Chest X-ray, PA view. Patient: 65 years old, sex F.
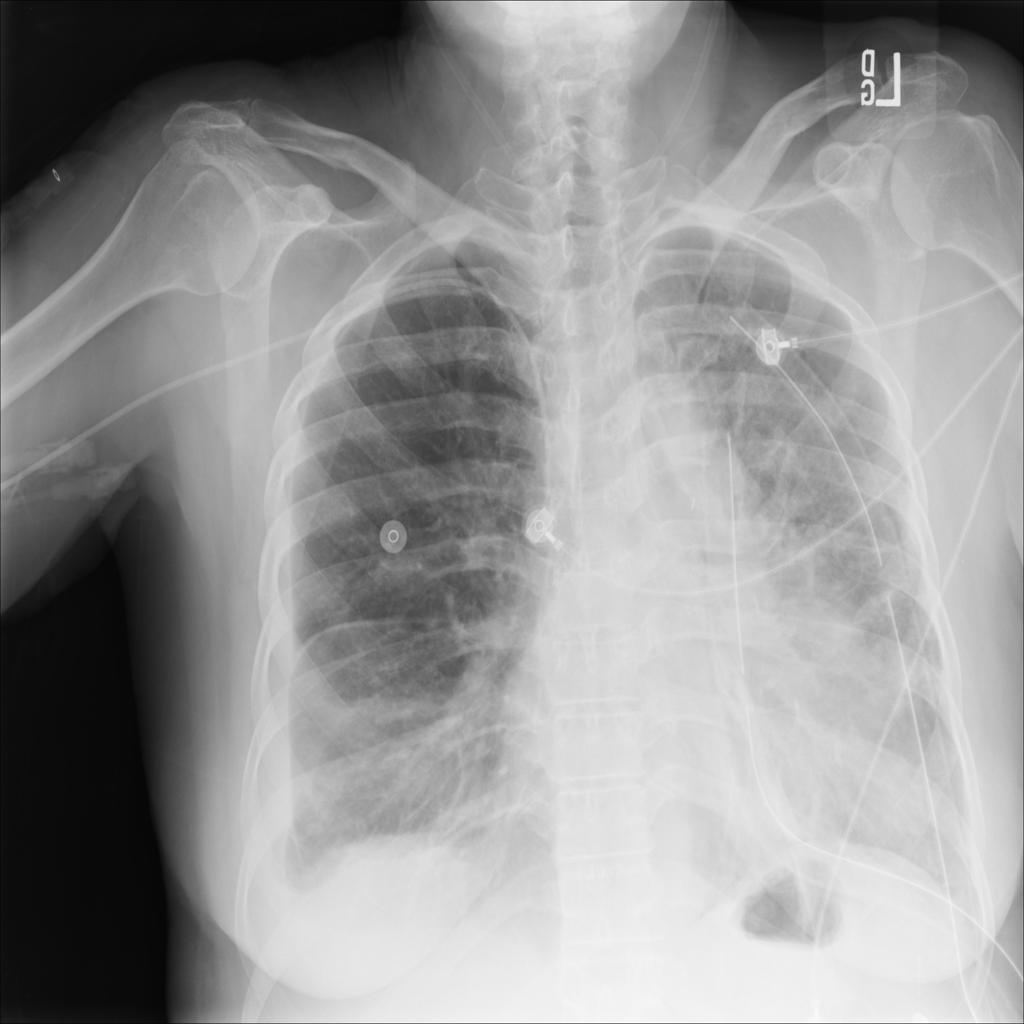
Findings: Edema, Effusion